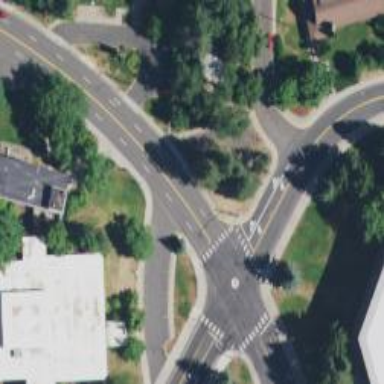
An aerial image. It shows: Marked crossing on the road.